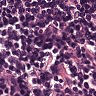
Metastatic tissue present: no